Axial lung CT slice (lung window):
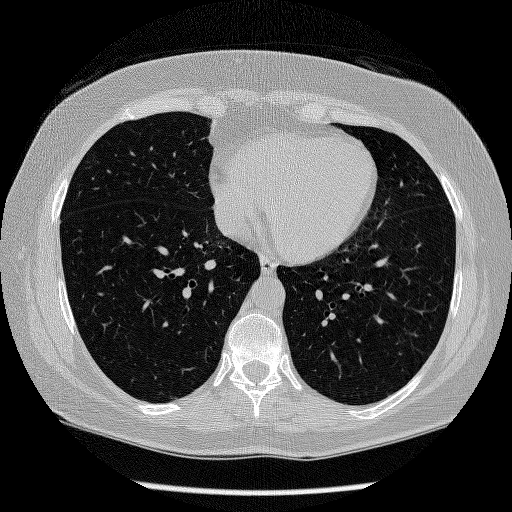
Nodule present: no